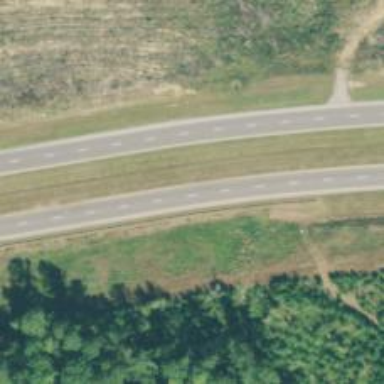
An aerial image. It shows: Asphalt road designated as trunk highway.